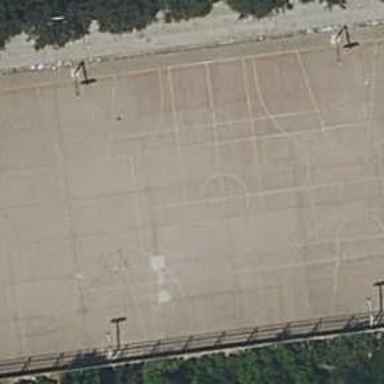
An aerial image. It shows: Multi-sport pitch with concrete surface.